Aerial crown-view tile of a tropical tree (Barro Colorado Island, Panama), acquired 20250915:
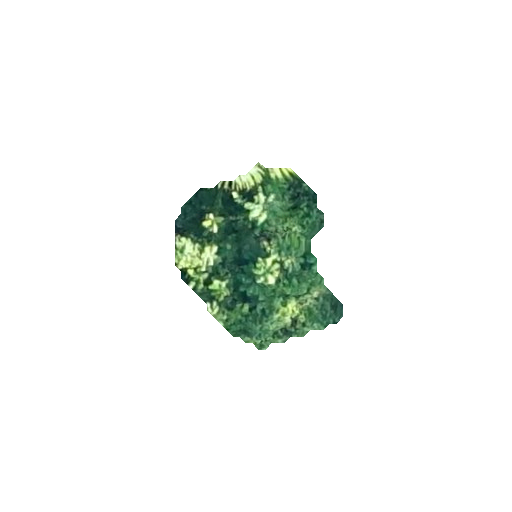
Species: Alseis blackiana
GBIF accepted scientific name: Alseis blackiana
Crown area: 30.191 m²